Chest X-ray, PA view. Patient: 33 years old, sex F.
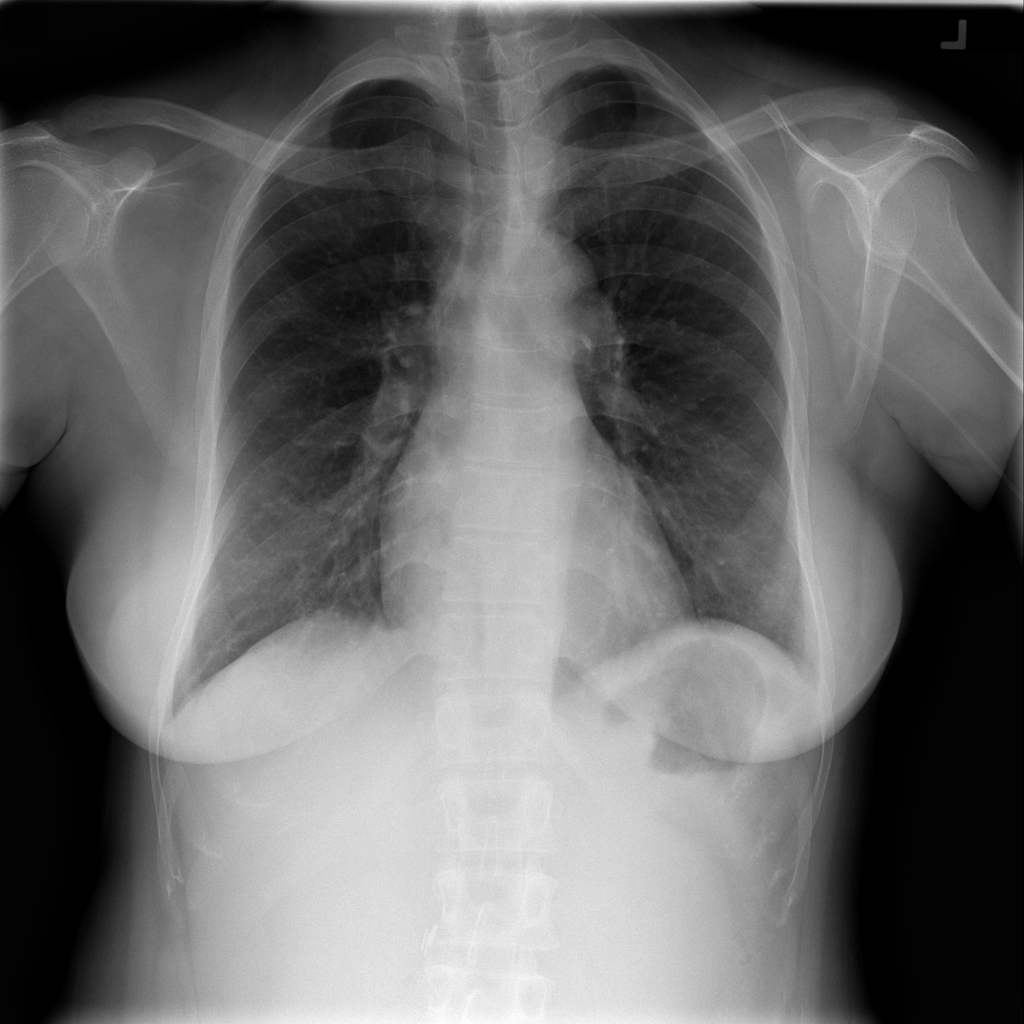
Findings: Atelectasis, Infiltration